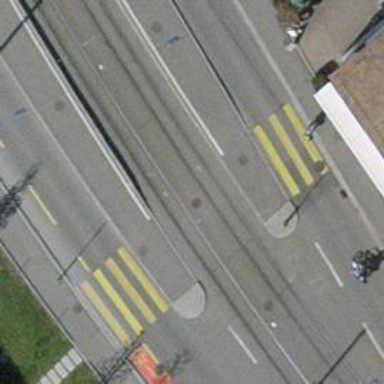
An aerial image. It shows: Kerb serving as barrier.